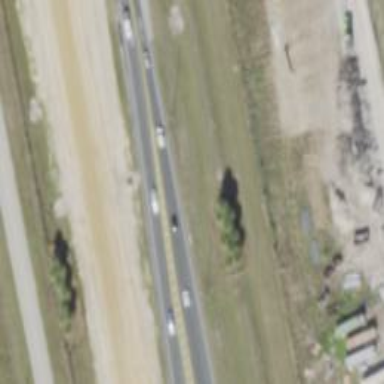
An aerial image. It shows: Asphalt motorway.